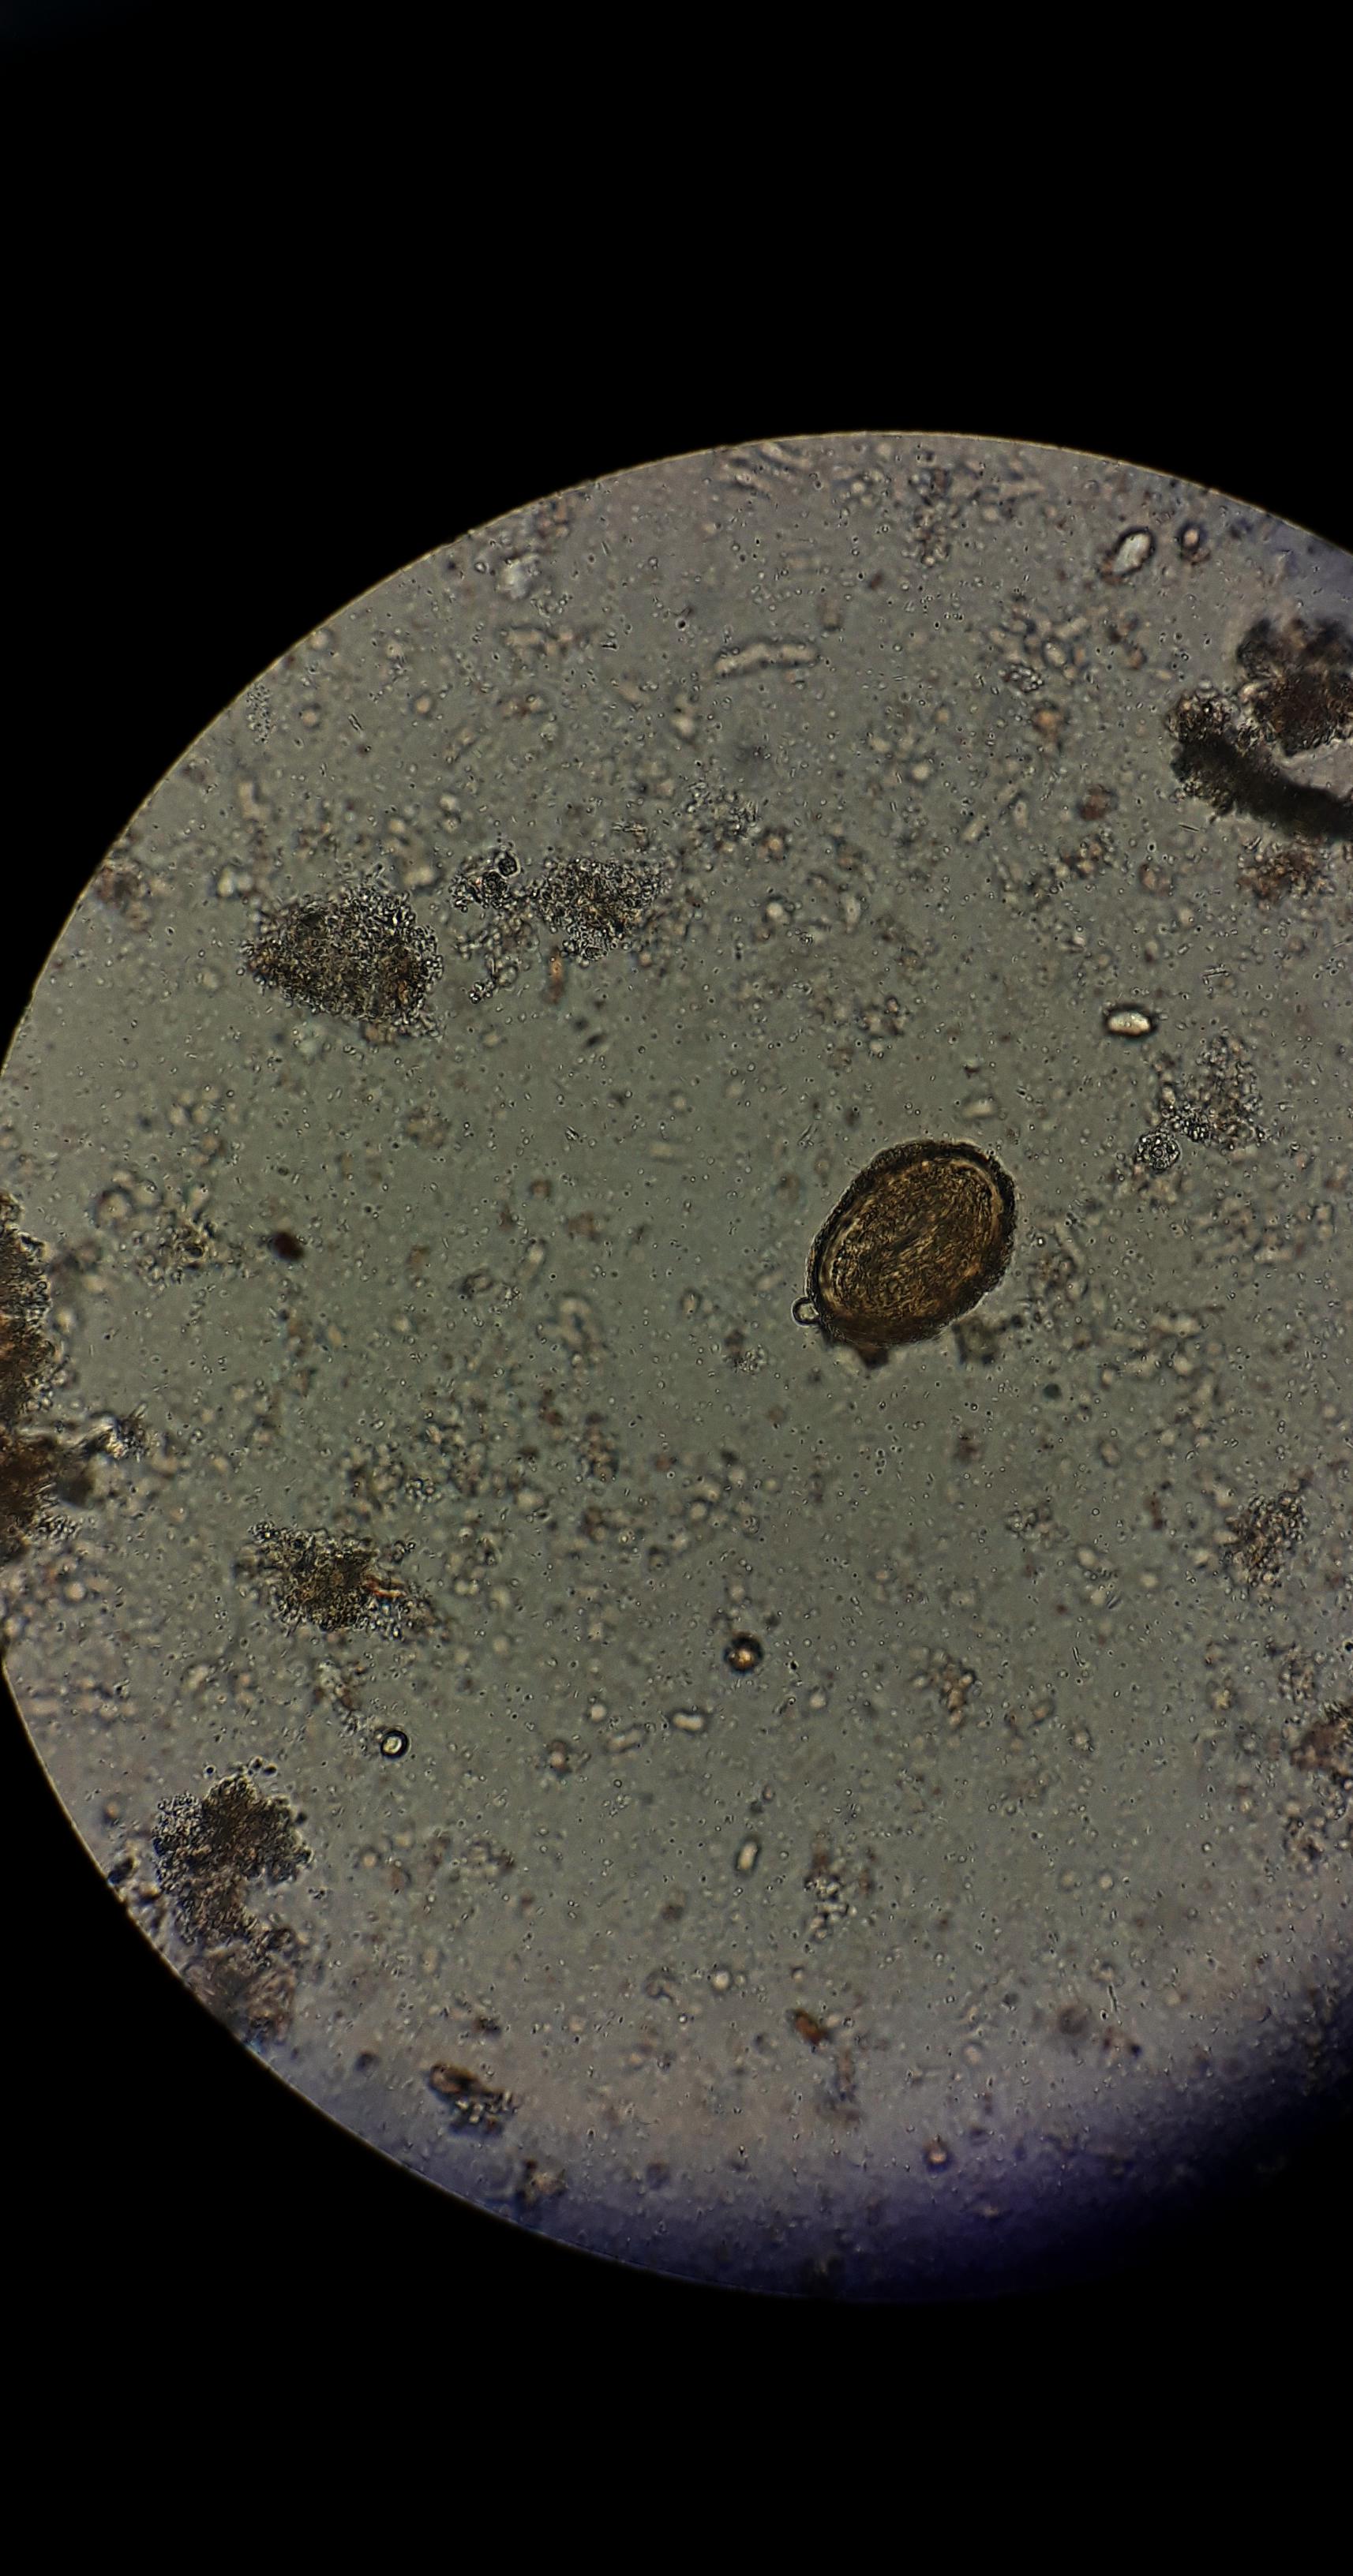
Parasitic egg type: Ascaris lumbricoides